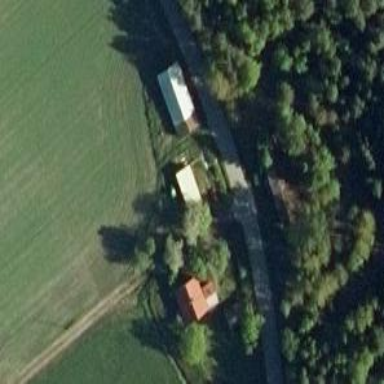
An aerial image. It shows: Farm.